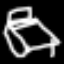
Label: bed